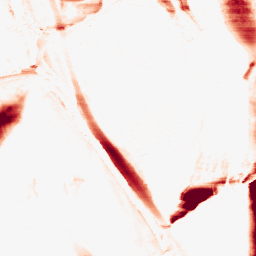
Category: morphological
Decomposition family: morphological_ellipse
Decomposition parameters: operation: opening
width: 5
height: 50
Upsampling method: sinc_hamming
Upsampling parameters: scale: 4
kernel_size: 16
Upsampling scale: 4